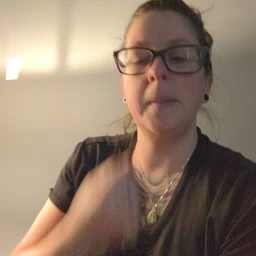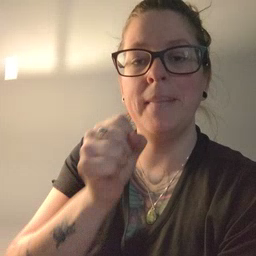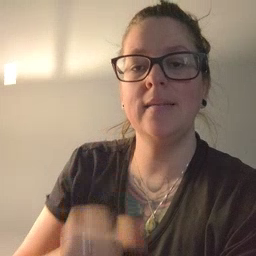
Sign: make